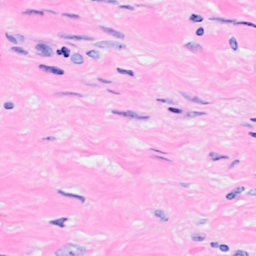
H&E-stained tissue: Breast